Interaction volume radius: 10 \u00c5
Interaction volume height: 30 \u00c5
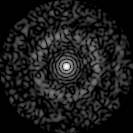
Disorder parameter: 0.8377